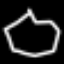
Label: octagon